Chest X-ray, PA view. Patient: 43 years old, sex M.
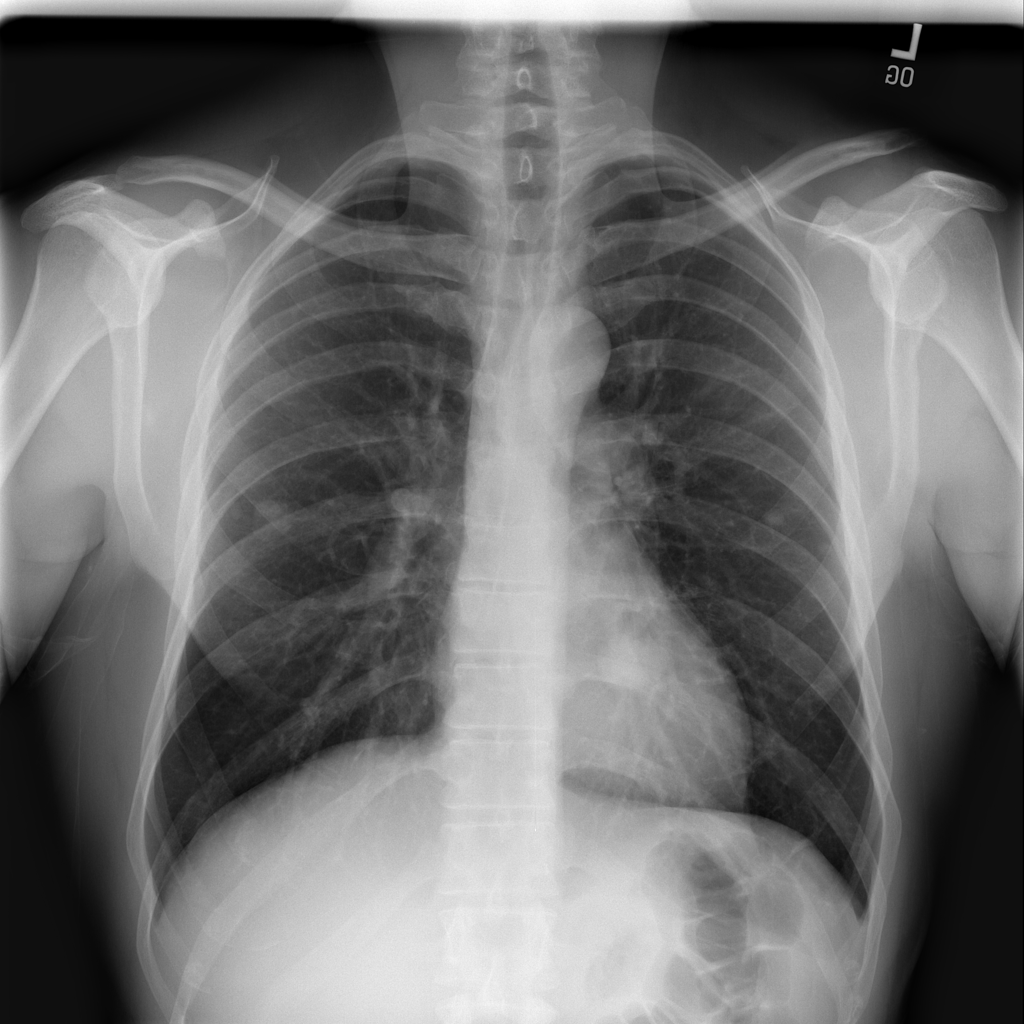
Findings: No Finding